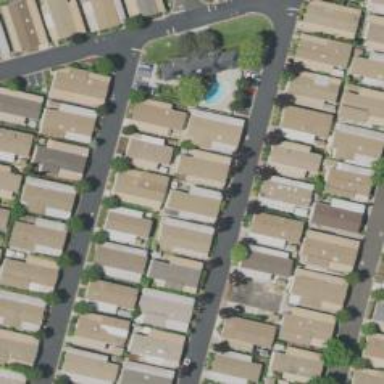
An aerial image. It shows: Residential area designed as trailer park.